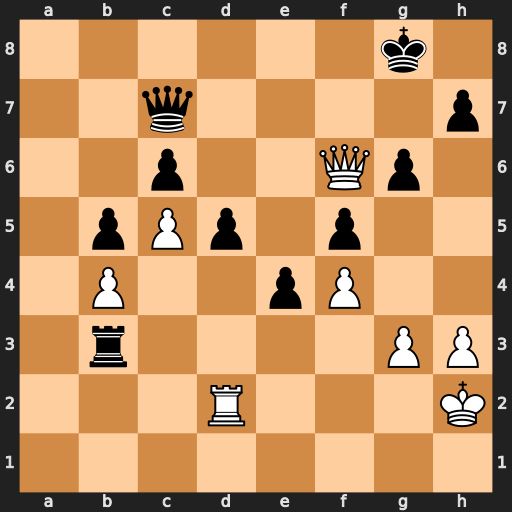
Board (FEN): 6k1/2q4p/2p2Qp1/1pPp1p2/1P2pP2/1r4PP/3R3K/8
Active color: w
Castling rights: -
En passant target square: -
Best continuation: Ra2 Qb7 Qa1